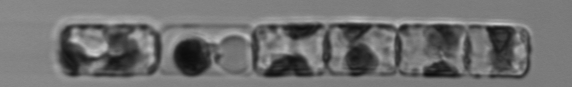
Label: Guinardia_delicatula_TAG_internal_parasite